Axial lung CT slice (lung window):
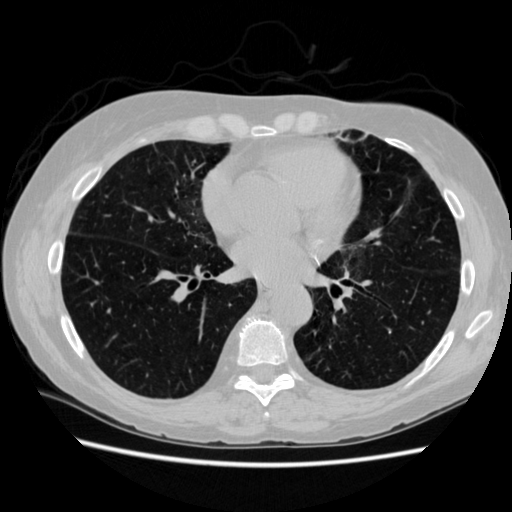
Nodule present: no